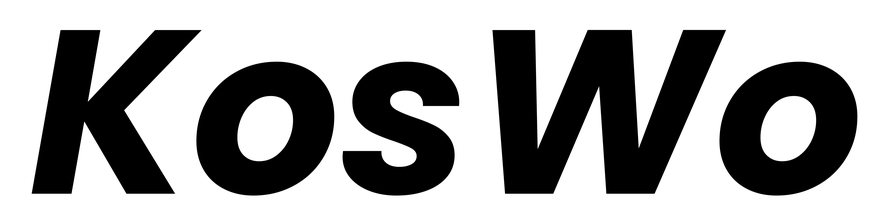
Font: Poppins-BoldItalic